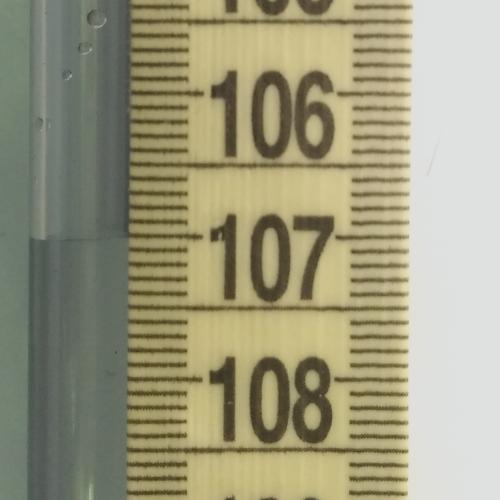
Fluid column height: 107.0 cm